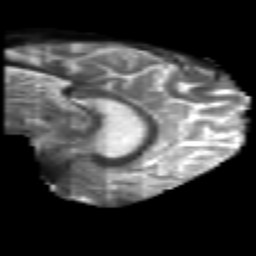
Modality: T2w
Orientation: sagittal
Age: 45
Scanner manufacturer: philips
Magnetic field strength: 3 T
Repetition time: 8.574 s
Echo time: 0.1268 s